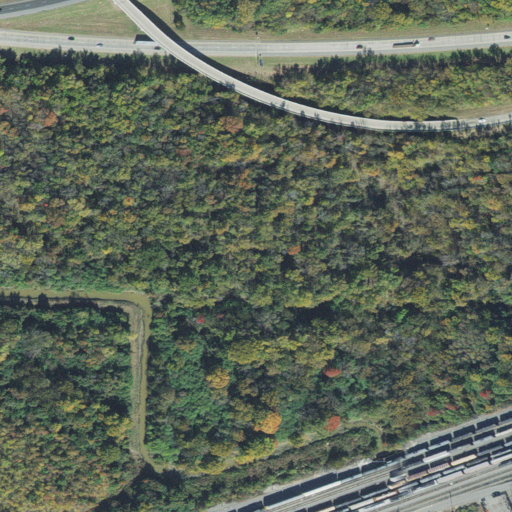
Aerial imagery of plain(s) in Arkansas named Dark Hollow containing woody wetlands, mixed forest, medium intensity development, deciduous forest, low intensity development, open development, evergreen forest, high intensity development, pasture, and open water